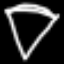
Label: diamond